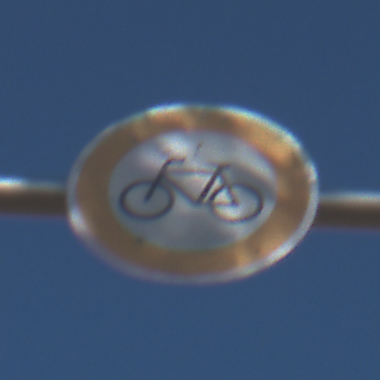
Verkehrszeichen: VerbotRadverkehr
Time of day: MorningAfternoon
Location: Outdoor (Suburban)
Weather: PartlyCloudy
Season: NotSpecified
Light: Natural